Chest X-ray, PA view. Patient: 30 years old, sex F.
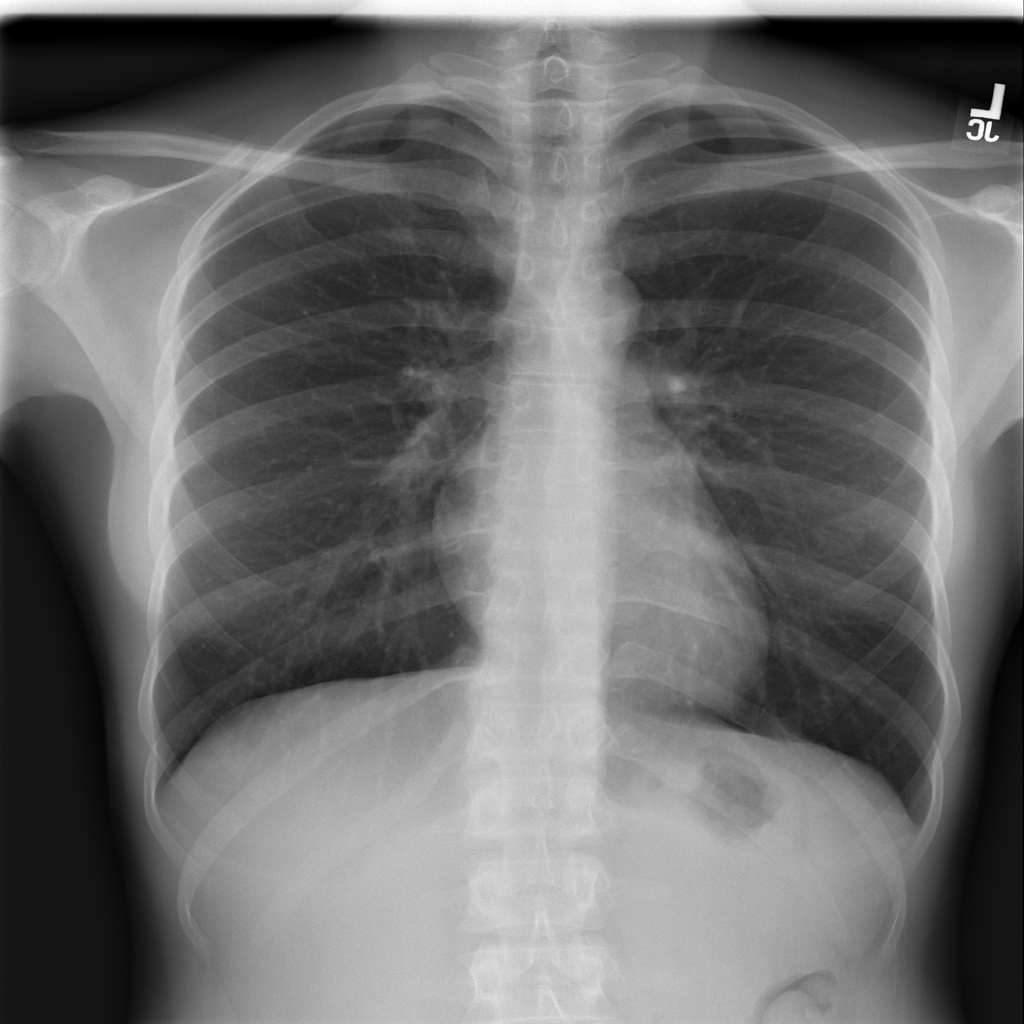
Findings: No Finding